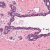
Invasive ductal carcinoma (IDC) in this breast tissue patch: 0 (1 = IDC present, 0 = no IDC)